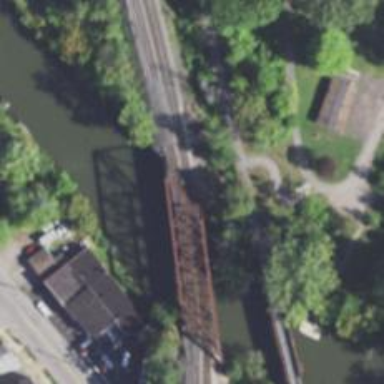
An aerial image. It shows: Railway bridge over embankment.